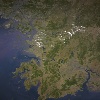
Label: land